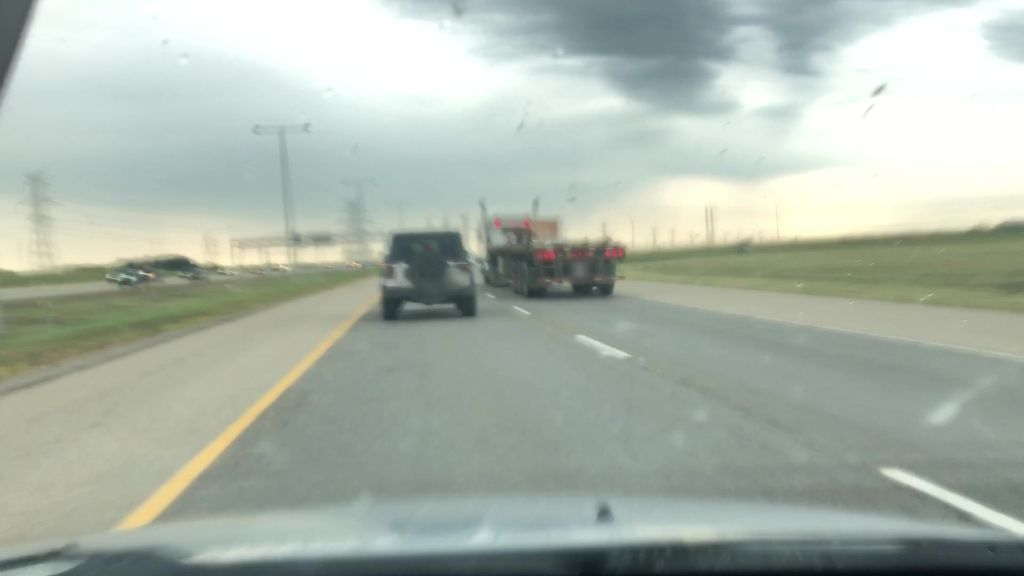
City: edmonton